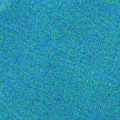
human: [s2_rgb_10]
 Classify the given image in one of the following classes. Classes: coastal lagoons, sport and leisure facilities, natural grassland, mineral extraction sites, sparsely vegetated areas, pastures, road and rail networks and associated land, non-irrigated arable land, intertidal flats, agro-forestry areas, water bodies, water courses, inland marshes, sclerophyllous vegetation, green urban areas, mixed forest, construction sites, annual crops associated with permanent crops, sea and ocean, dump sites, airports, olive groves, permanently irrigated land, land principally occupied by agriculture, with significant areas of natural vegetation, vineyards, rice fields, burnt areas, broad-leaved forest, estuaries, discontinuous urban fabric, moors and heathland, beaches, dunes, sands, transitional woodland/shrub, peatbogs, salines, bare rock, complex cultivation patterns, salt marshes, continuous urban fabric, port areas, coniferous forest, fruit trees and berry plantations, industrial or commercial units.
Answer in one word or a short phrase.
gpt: sea and ocean